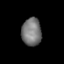
Tissue: prostate
Cell type: T cells
Senescence score: 0.3391
Nuclear area (px): 539
Mean DAPI intensity: 118.43